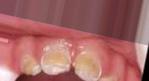
Condition: Caries